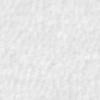
Label: no_change